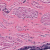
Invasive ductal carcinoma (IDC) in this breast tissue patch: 0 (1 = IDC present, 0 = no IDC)